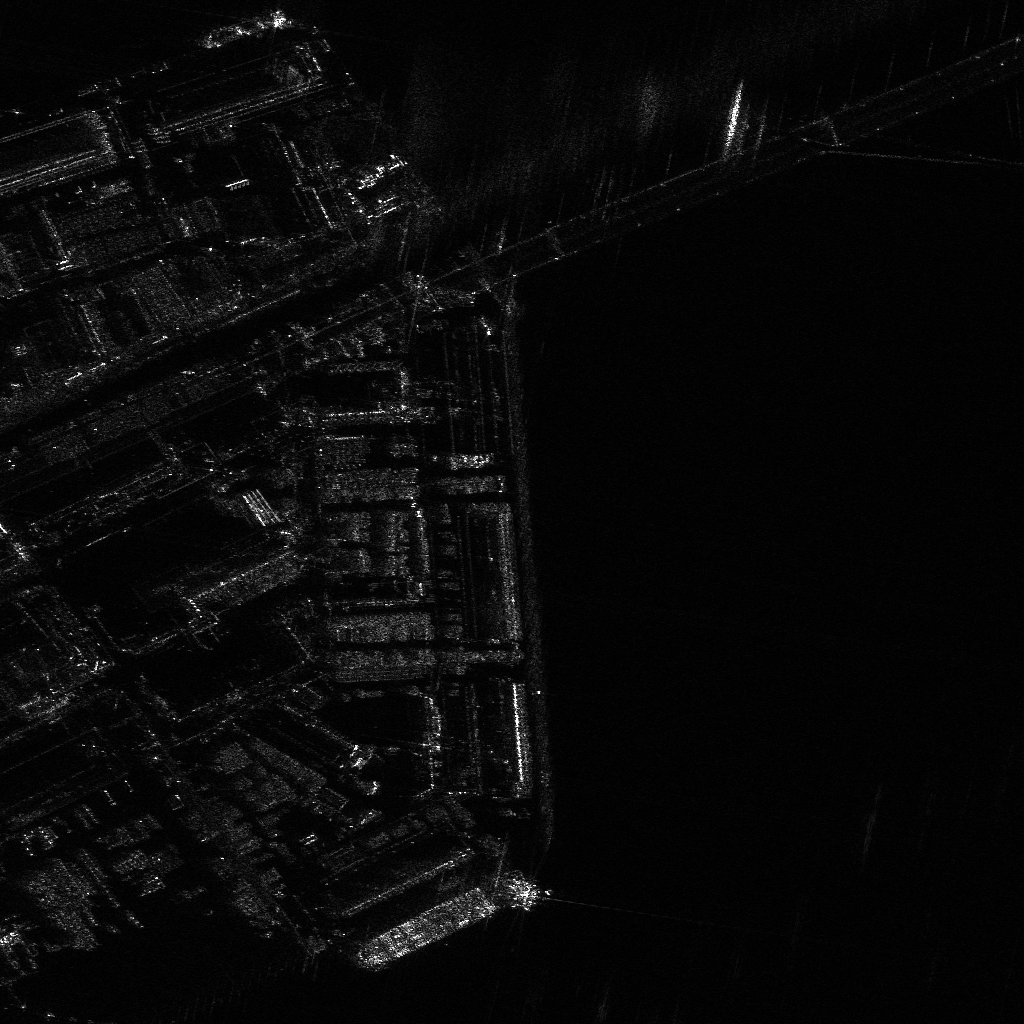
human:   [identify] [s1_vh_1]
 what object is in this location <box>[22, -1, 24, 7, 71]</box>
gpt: <ref>1 large container at the top left</ref>

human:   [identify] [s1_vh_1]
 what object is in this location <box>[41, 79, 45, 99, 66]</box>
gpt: <ref>1 large cell-container at the bottom</ref>